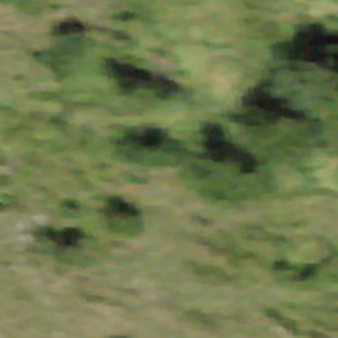
Label: other